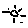
Label: sun